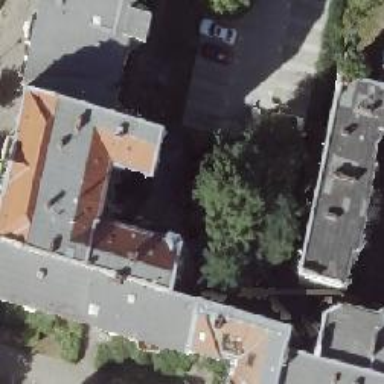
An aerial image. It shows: Apartment building with double saltbox roof shape.